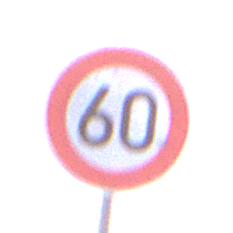
Verkehrszeichen: Geschwindigkeit60
Umgebung: Outdoor, Urban
Tageszeit: SunriseSunset
Wetter: Clear
Licht: Natural
Jahreszeit: NotSpecified
Kontrast: MediumContrast